Field crop: tomato
Growth stage: 2
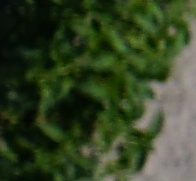
Species: tomato